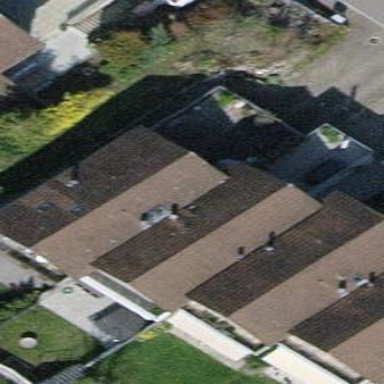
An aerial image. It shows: Terrace building.